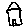
Label: house